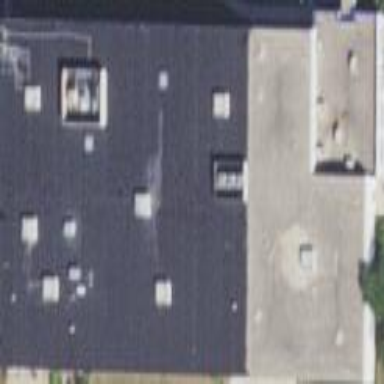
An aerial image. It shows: Commercial building.